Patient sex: F
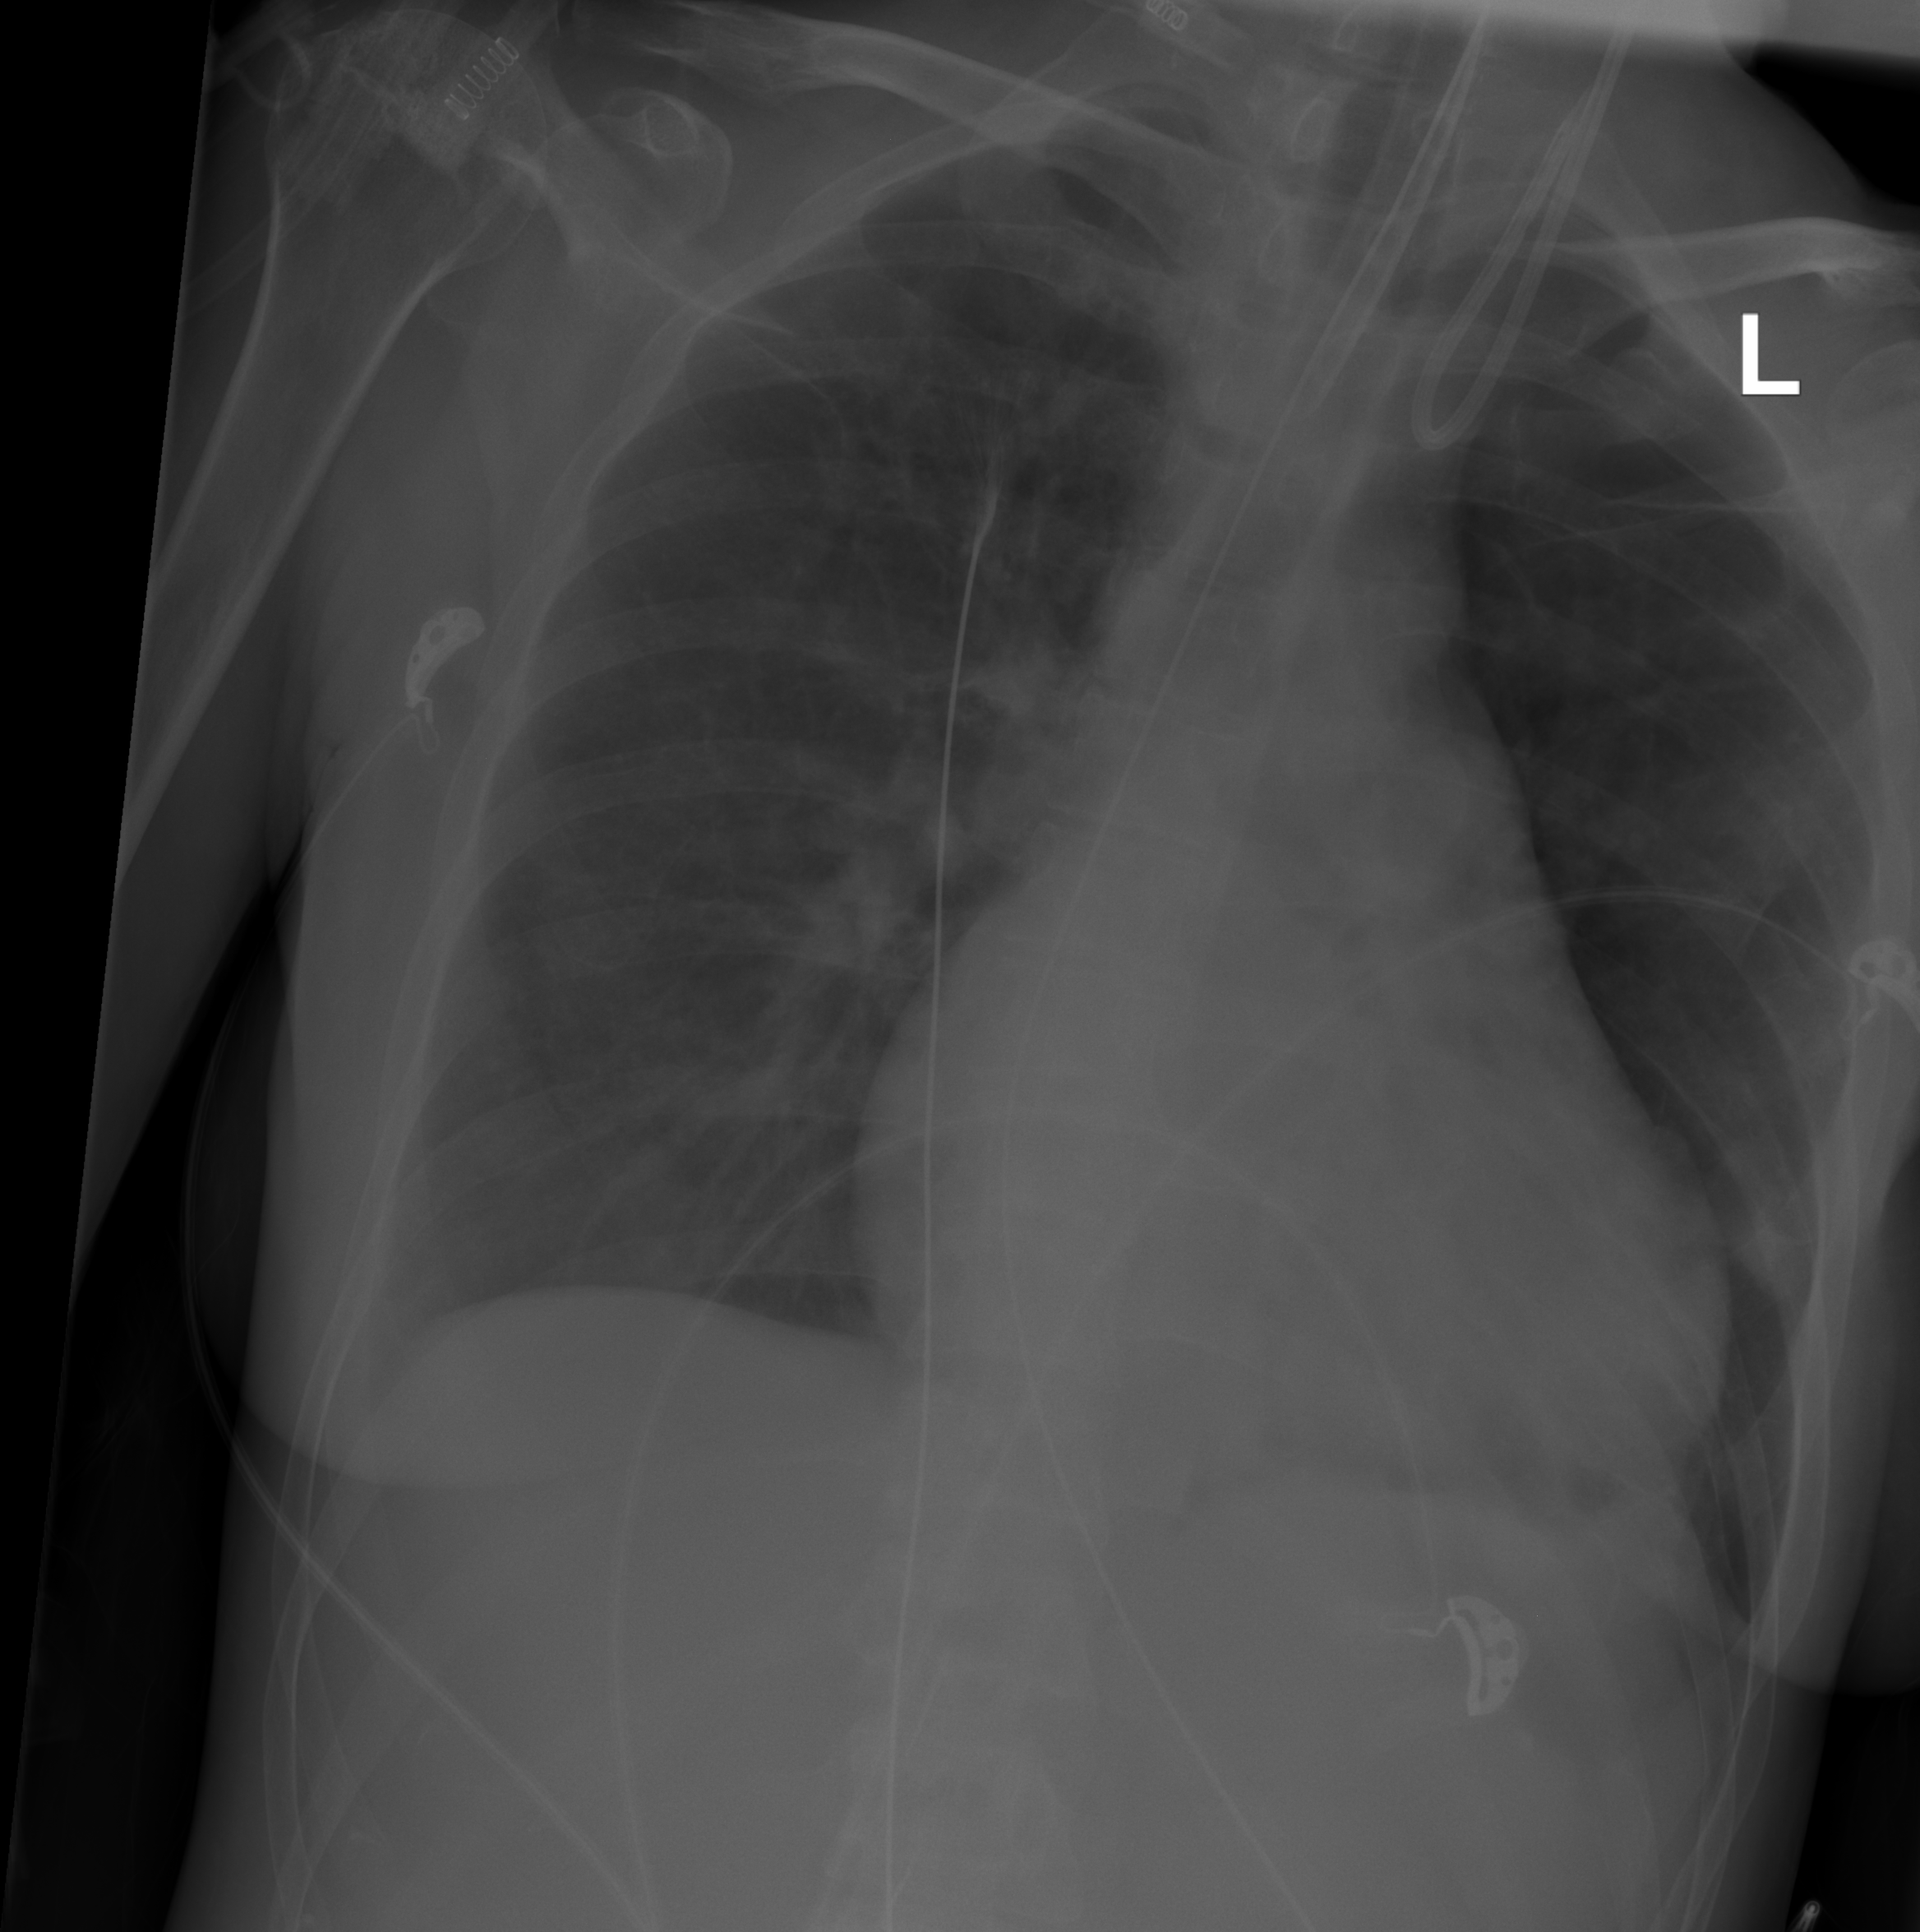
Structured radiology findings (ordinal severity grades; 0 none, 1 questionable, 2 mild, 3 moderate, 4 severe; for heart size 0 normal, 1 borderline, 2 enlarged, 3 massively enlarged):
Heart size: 2
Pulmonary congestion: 1
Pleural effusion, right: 1
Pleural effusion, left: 0
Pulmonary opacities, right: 0
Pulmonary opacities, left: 2
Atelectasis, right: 2
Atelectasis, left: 2